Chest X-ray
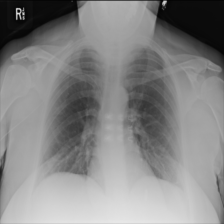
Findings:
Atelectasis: negative
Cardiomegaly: negative
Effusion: negative
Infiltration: negative
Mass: negative
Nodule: negative
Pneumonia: negative
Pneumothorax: negative
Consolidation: negative
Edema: negative
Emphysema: negative
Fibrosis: negative
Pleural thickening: negative
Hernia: negative